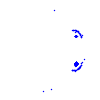
Particle: electron